Question: I'm trying to add 3 radio buttons into each table cell that I create dynamically but they all position themselves outside of the cells and line up from the top most of the page:

I want the RadioButton created to position inside of the table cell. How do I do this? Any help will be greatly appreciated. Here's my code:
'''
int count = 0;
int countRB = 0;
if (dataReader.HasRows)
{
testLabel1.Text = "dataReader.HasRows: " + dataReader.HasRows;
while (dataReader.Read())
{
count += 1;
htmlString.Append("<table border = '1'>");
htmlString.Append("<tr>");
htmlString.Append("<td>");
for (int i = countRB; i < countRB + 3; i++)
{
RadioButton rb = new RadioButton();
// Set the label's Text and ID properties.
rb.Text = "RadioButton" + (i+1).ToString();
rb.ID = "RadioButton" + (i + 1).ToString();
test_populatePlaceHolder.Controls.Add(rb);
// Add a spacer in the form of an HTML <br /> element.
test_populatePlaceHolder.Controls.Add(new LiteralControl("<br />"));
}
countRB = count * 3;
htmlString.Append(dataReader["dateTime"] + "<br />" + dataReader["statistics"]");
htmlString.Append("</td>");
htmlString.Append("</tr>");
htmlString.Append("</table>");
htmlString.Append("<br />");
}
test_populatePlaceHolder.Controls.Add(new Literal { Text = htmlString.ToString() });
dataReader.Close();
dataReader.Dispose();
}
}
}
}
'''
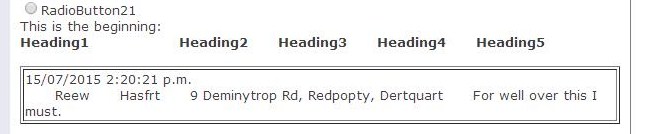
Answer: Why not simply add radio button like:
'''
<span><input type="radio" id="rd1" />SOMTEXT </span>
'''
So in your code:
'''
for (int i = countRB; i < countRB + 3; i++)
{
string tmptxt="<span><input type="radio" id="RadioButton" + (i+1).ToString()" />"RadioButton" + (i+1).ToString()</span>";
htmlString.Append(tmptxt)
}
'''